Field crop: tomato
Growth stage: 2
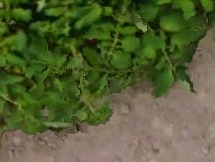
Species: tomato